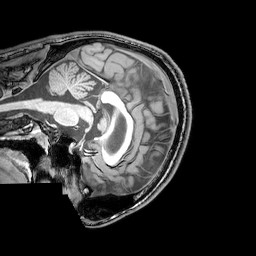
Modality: T1w
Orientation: sagittal
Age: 21
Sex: male
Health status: healthy
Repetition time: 0.081 s
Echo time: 0.037 s